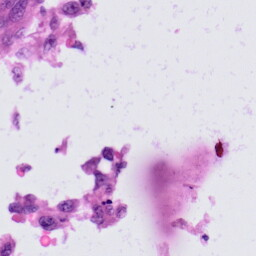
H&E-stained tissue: Skin